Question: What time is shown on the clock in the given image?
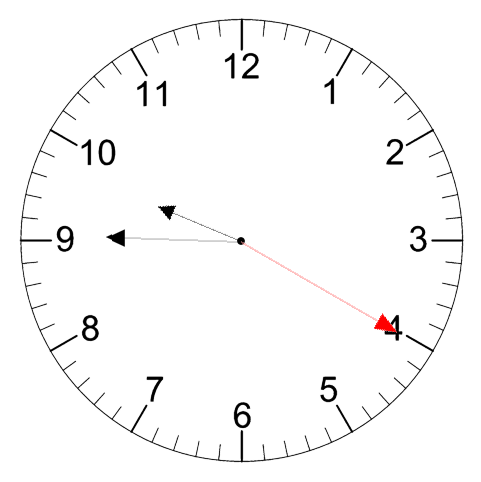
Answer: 09:45:20